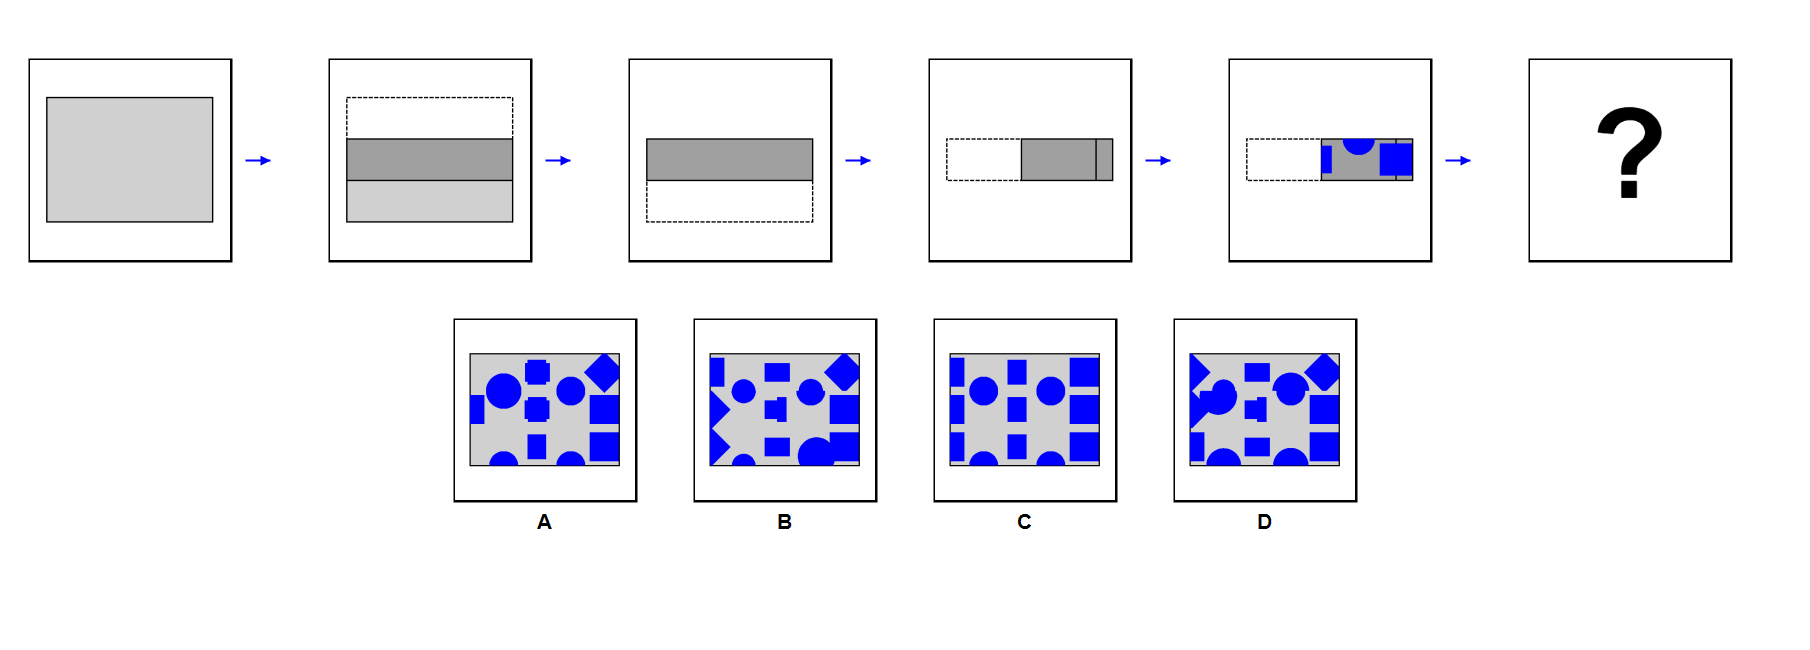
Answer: C